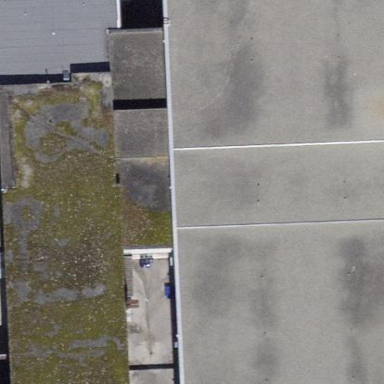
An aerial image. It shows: Industrial building with flat roof.